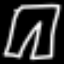
Label: pants